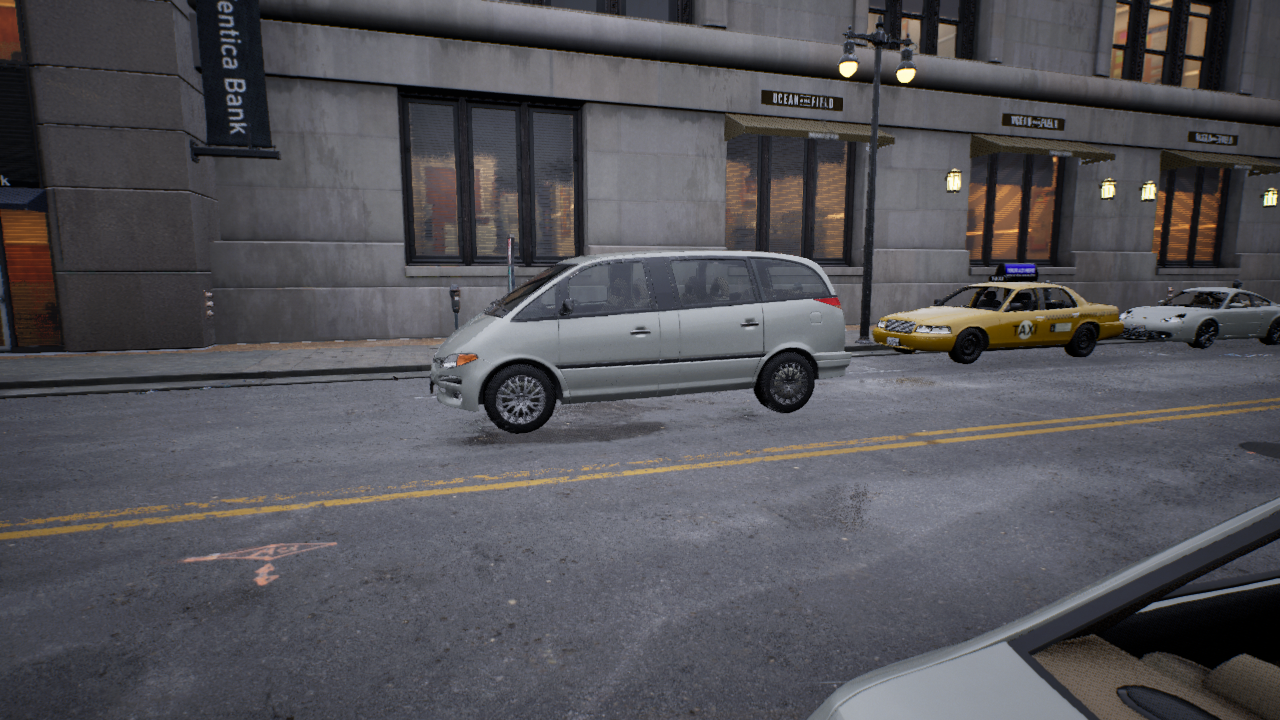
Venue: downtown
Lighting: clear day
Vehicle rig: minivan